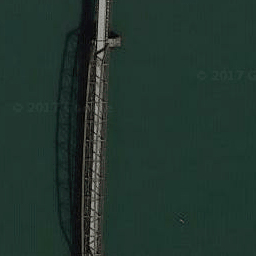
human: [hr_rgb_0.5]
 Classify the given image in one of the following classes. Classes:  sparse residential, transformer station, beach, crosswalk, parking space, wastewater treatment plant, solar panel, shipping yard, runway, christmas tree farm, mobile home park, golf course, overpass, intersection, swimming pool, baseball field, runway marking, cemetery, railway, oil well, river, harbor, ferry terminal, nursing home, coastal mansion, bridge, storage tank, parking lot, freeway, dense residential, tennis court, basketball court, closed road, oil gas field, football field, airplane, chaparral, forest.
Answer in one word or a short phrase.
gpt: bridge